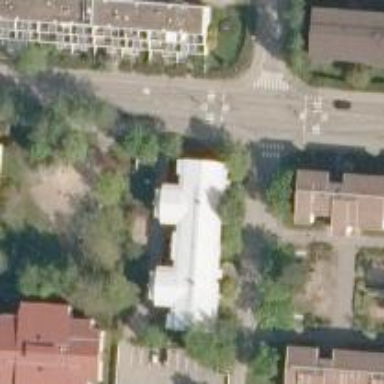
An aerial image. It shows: Asphalt cycleway.